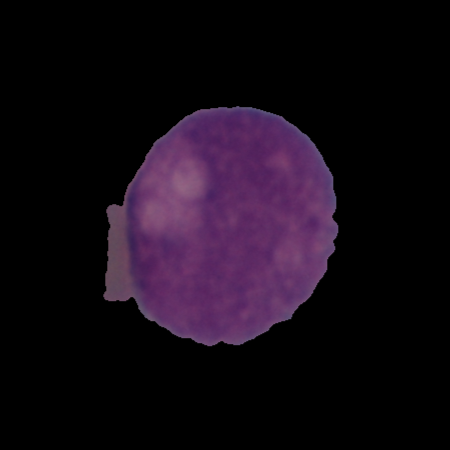
Label: cancer